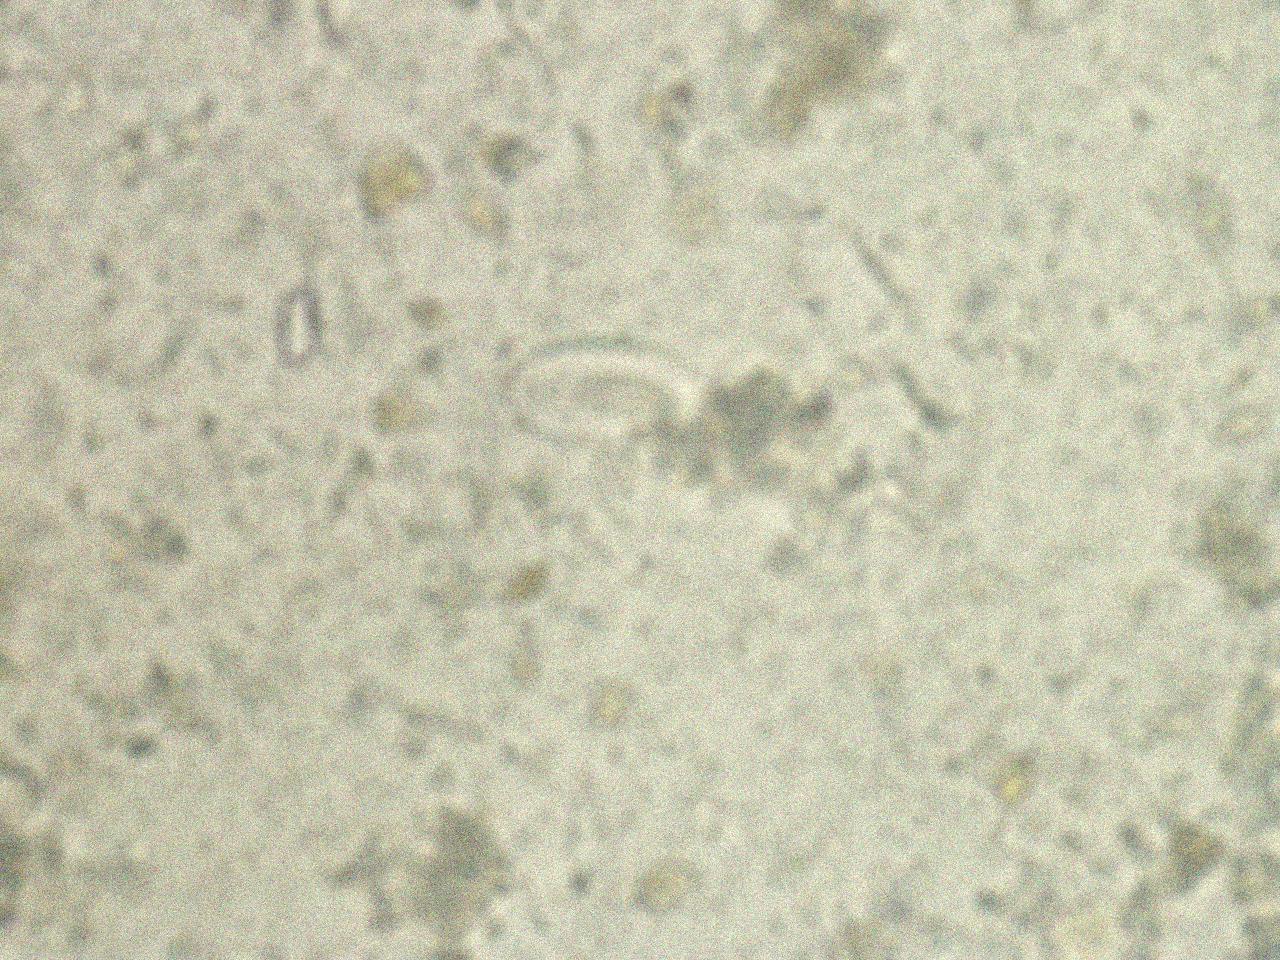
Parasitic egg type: Enterobius vermicularis